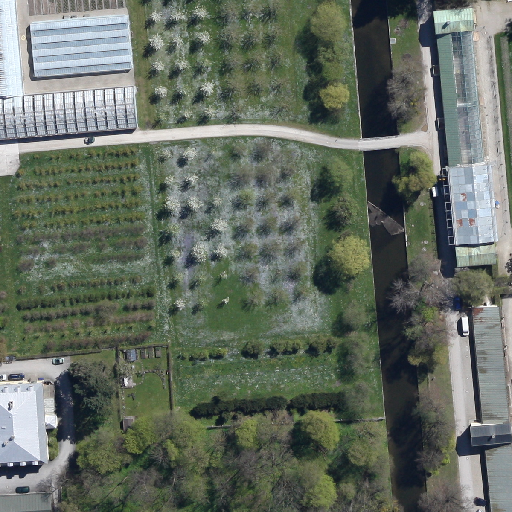
Referring expression: light-duty vehicle